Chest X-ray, AP view. Patient: 21 years old, sex F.
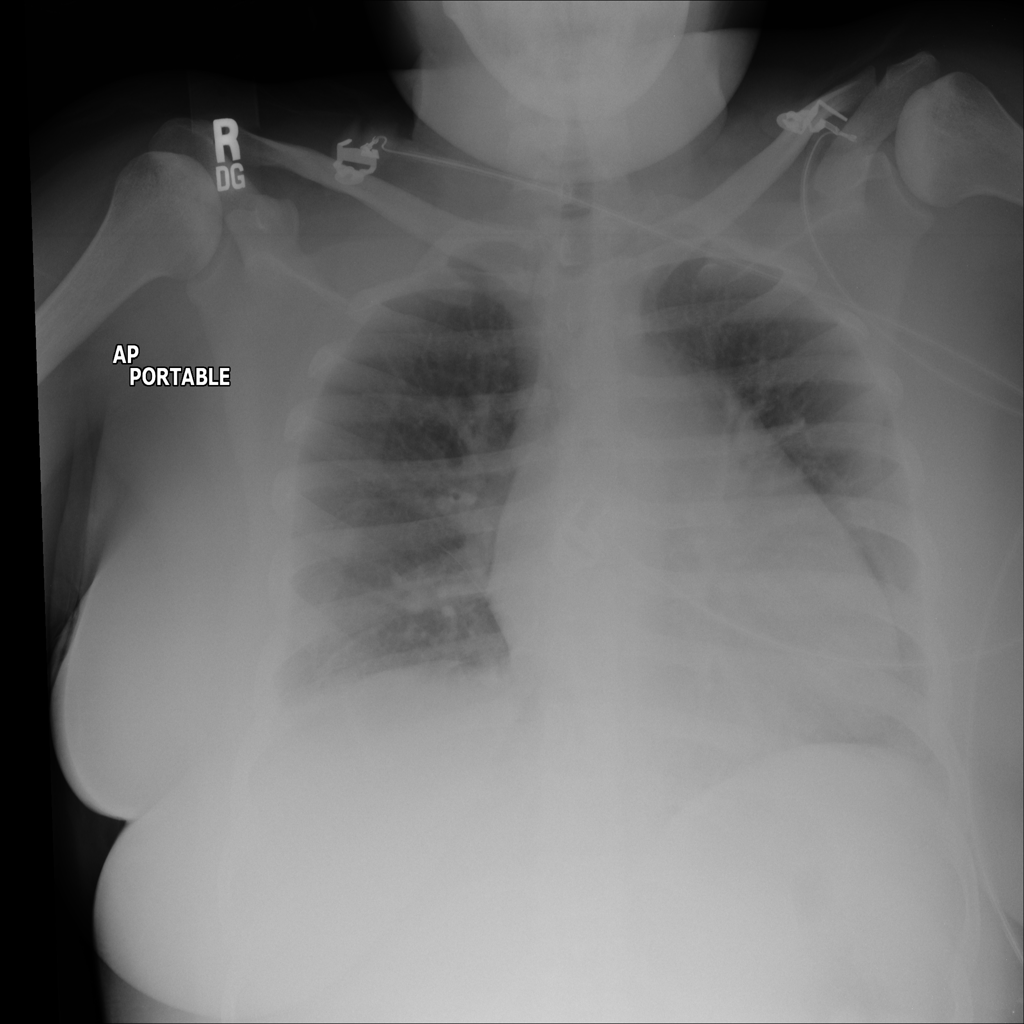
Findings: No Finding